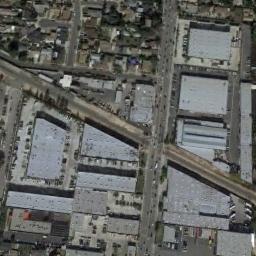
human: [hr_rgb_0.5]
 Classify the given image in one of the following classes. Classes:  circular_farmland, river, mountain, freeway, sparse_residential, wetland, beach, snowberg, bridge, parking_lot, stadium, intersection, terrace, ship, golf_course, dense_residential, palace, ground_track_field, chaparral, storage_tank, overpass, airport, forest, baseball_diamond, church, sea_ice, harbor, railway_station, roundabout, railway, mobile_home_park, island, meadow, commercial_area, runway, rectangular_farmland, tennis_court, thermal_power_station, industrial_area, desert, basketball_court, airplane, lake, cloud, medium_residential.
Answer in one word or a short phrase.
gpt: industrial_area